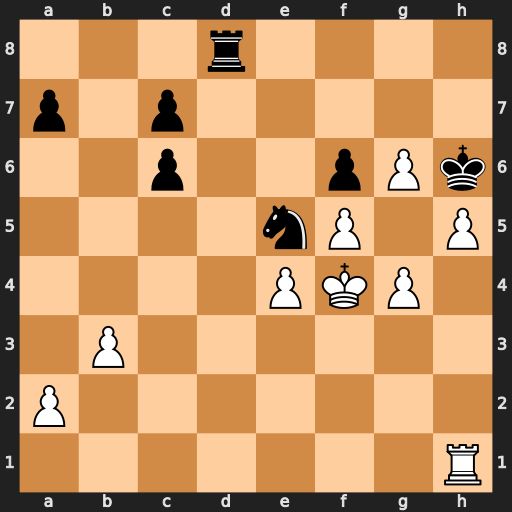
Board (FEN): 3r4/p1p5/2p2pPk/4nP1P/4PKP1/1P6/P7/7R
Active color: w
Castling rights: -
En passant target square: -
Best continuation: g5+ fxg5+ Kxe5